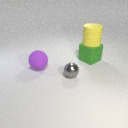
large green rubber cube behind small gray metal sphere